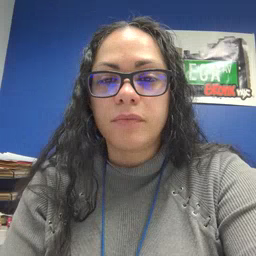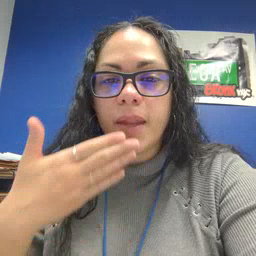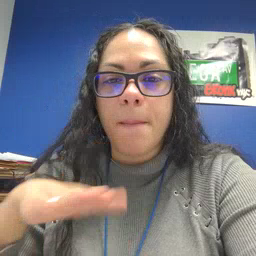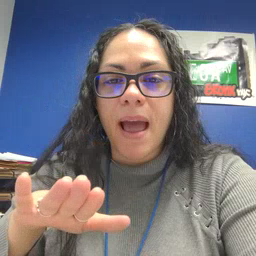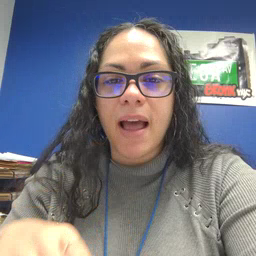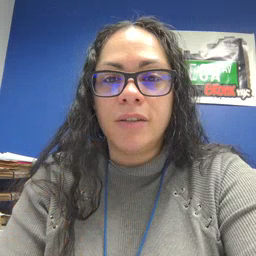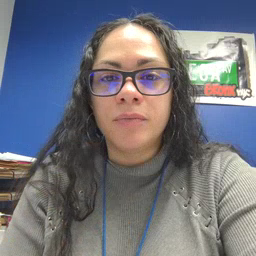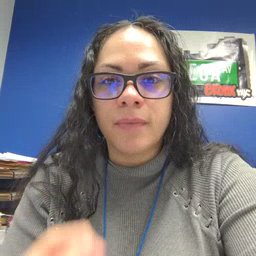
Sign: bad